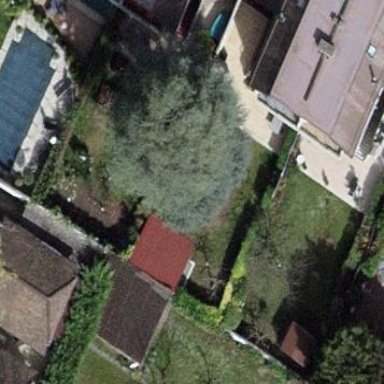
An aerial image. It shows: Garden surrounded by fence.